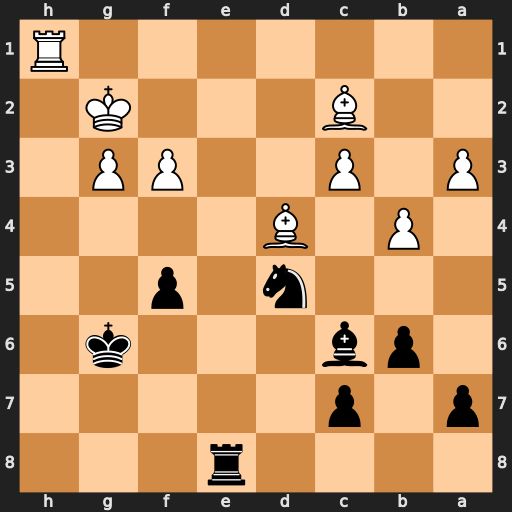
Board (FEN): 4r3/p1p5/1pb3k1/3n1p2/1P1B4/P1P2PP1/2B3K1/7R
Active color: b
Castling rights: -
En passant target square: -
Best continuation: Re2+ Kh3 Rxc2